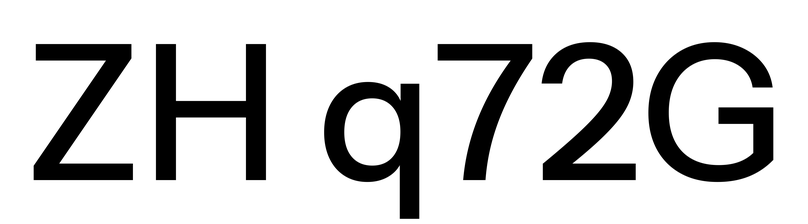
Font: InstrumentSans_Medium